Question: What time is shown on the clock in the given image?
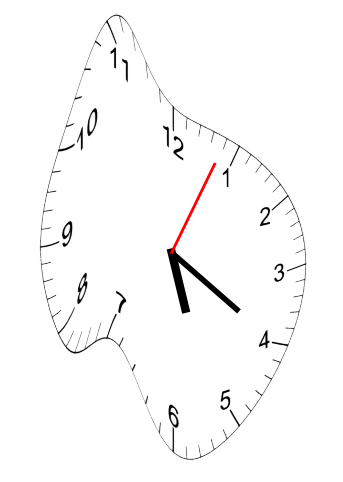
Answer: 05:20:04